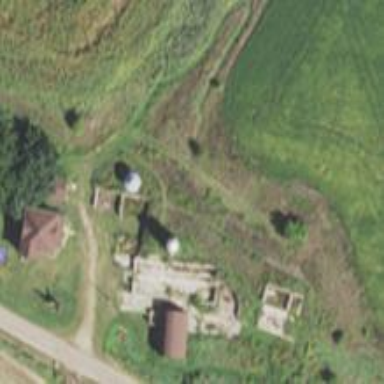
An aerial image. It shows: Silo.